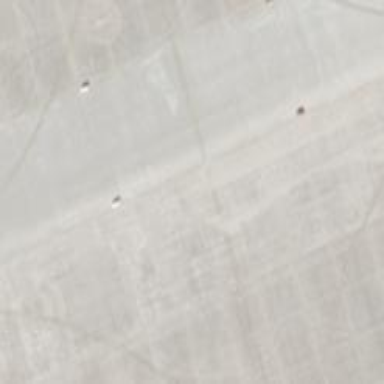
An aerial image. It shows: Concrete taxiway at the airport.